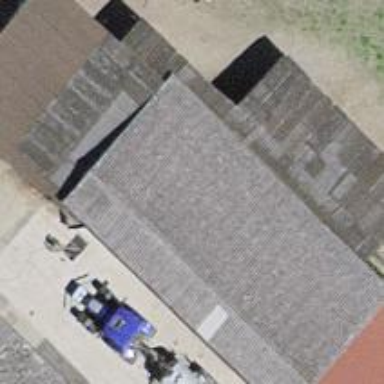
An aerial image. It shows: Barn.